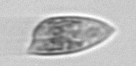
Label: Prorocentrum_dentatum